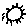
Label: sun